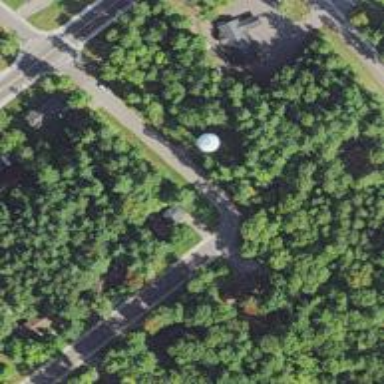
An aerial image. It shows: Water tower that is man-made.